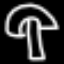
Label: mushroom